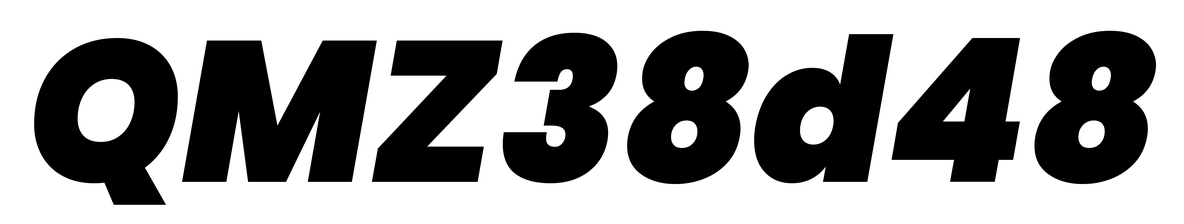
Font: Poppins-BlackItalic